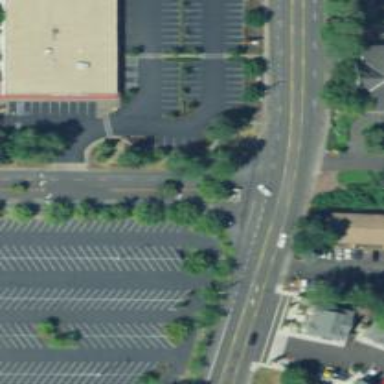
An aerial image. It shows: Secondary link road with asphalt surface.